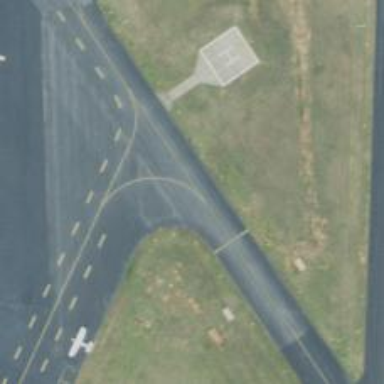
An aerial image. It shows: View of taxiway at the airport.